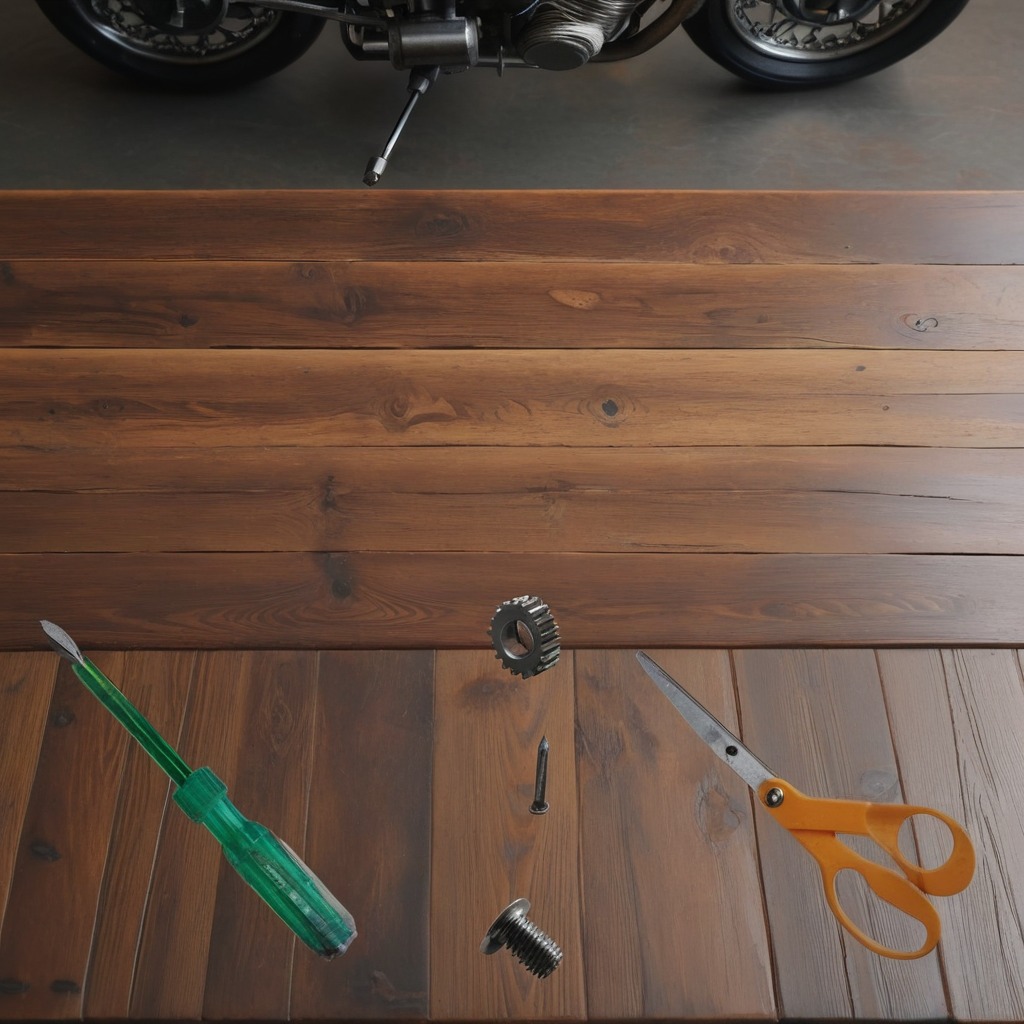
A gear with teeth, a screw, an iron nail, a screwdriver, and a pair of scissors are lying on an oil-spilled wooden table in a vintage motorcycle garage.